Interaction volume radius: 5 \u00c5
Interaction volume height: 20 \u00c5
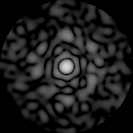
Disorder parameter: 0.8423